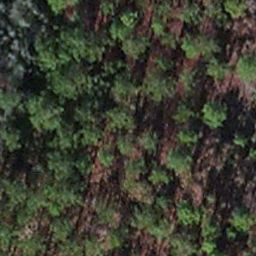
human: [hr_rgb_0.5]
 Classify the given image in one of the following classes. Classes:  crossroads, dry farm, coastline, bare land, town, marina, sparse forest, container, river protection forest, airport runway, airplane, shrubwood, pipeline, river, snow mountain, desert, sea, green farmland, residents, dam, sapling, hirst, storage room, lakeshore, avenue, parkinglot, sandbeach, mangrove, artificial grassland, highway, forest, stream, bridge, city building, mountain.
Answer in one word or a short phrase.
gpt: sapling